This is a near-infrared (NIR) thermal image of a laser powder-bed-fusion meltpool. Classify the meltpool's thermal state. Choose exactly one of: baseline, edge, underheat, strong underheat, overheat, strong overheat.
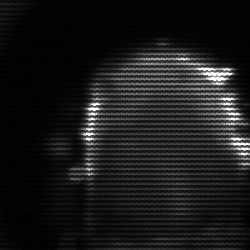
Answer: baseline